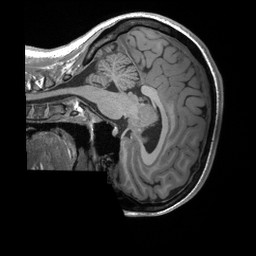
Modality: T1w
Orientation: sagittal
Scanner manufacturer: siemens
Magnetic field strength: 3 T
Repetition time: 2.4 s
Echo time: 0.00224 s